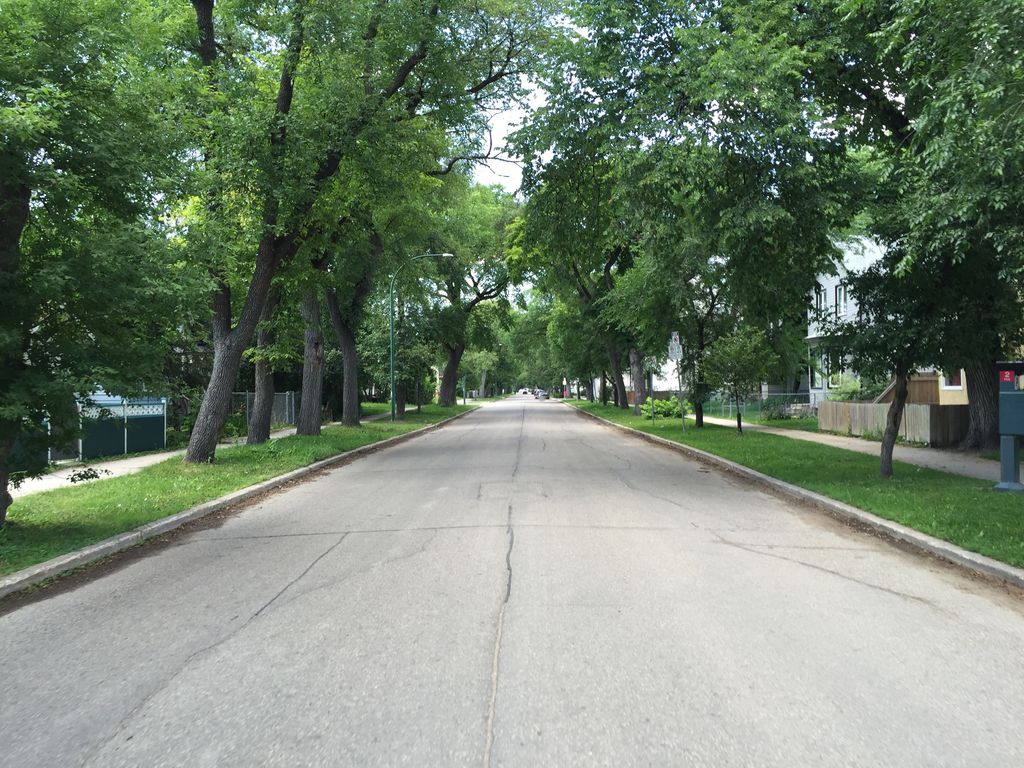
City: winnipeg